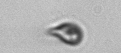
Label: Cryptophyta